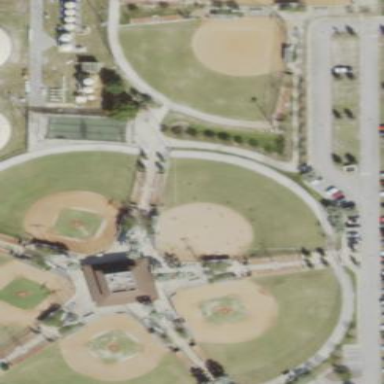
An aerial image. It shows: Baseball pitch for leisure land.